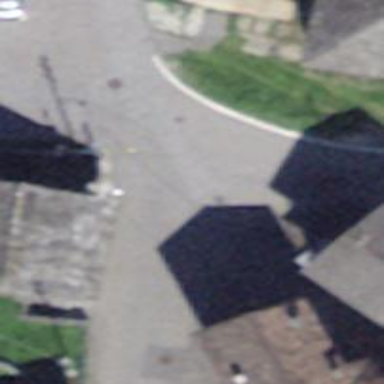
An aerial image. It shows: Post box.